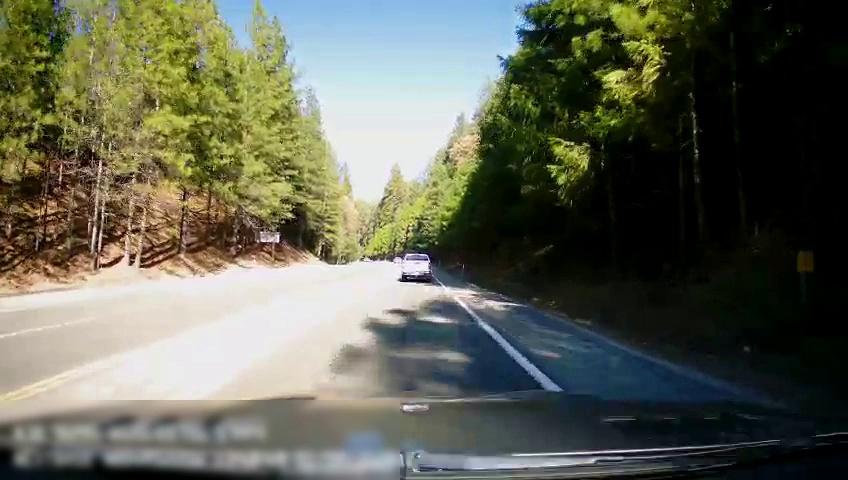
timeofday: Day
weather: Sunny
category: Drivable Space
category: Vehicles | Truck
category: Lanes | Alternate Lane
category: Lanes | Opposite Lane
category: Lanes | Opposite Lane
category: Lanes | Opposite Lane